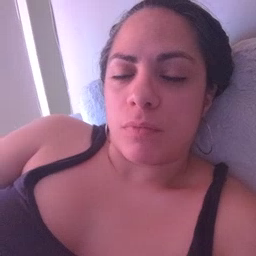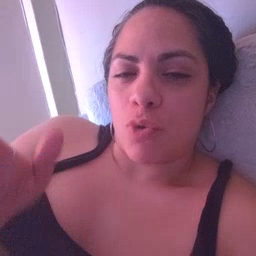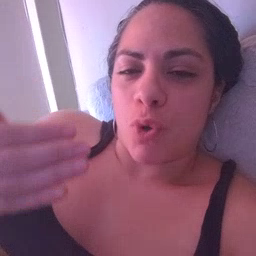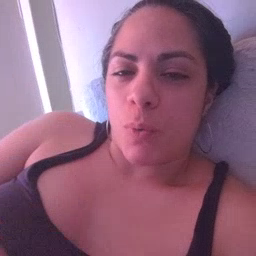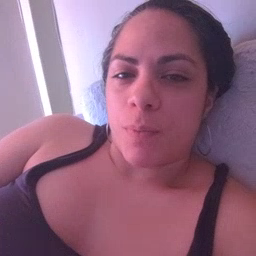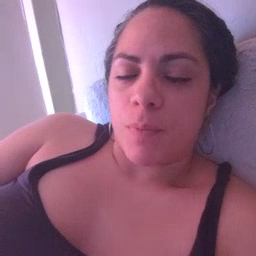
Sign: room